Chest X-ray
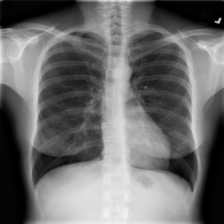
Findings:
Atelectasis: negative
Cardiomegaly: negative
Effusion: negative
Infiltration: negative
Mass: negative
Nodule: negative
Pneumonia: negative
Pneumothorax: negative
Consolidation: negative
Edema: negative
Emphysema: negative
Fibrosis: negative
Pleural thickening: negative
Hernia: negative